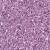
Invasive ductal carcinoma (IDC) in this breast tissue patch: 1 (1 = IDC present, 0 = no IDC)